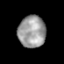
Tissue: prostate
Cell type: T cells
Senescence score: 0.8862
Nuclear area (px): 858
Mean DAPI intensity: 155.513